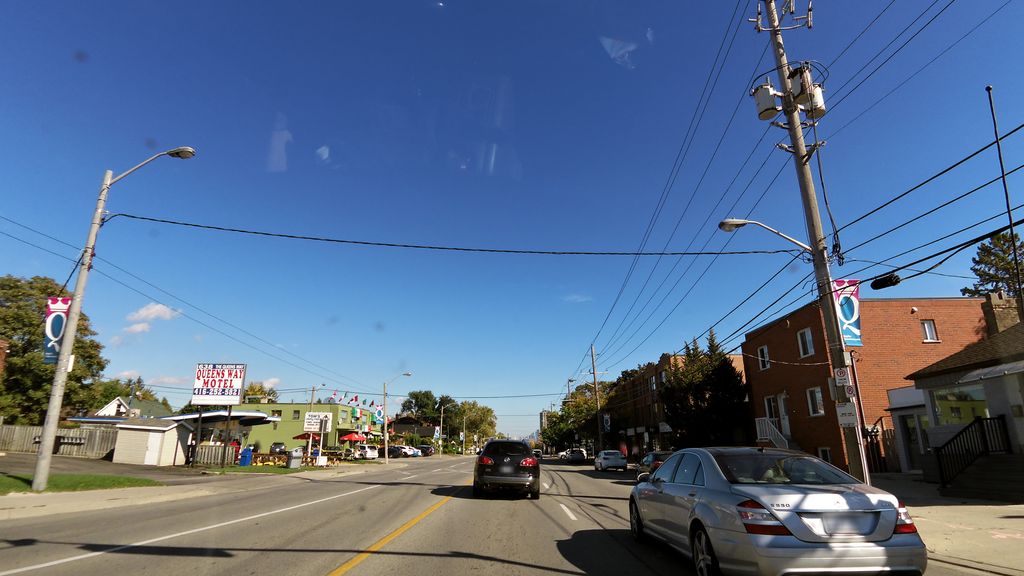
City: toronto